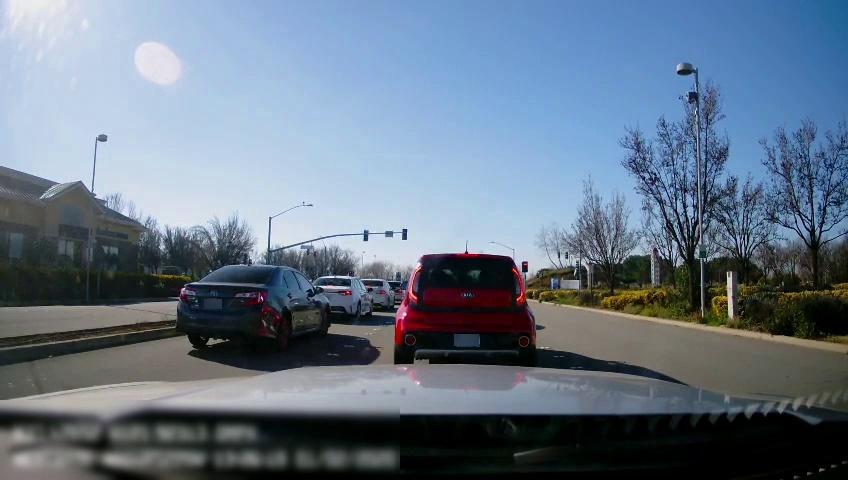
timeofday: Day
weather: Sunny
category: Drivable Space
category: Drivable Space
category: Vehicles | Car
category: Vehicles | Car
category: Vehicles | Car
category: Vehicles | Car
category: Vehicles | Car
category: Lanes | Current Lane
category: Lanes | Current Lane
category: Traffic | Lights
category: Traffic | Lights
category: Traffic | Lights